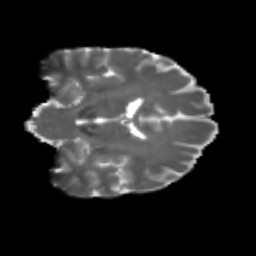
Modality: T2w
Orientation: coronal
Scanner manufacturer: siemens
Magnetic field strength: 3 T
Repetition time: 4.16 s
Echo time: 0.0806 s